Question: Let's start off with my store:
'''
var newstore = Ext.create('Ext.data.Store', {
fields: ['id', 'table_name', 'name', 'description']
proxy: {
type: 'memory'
}
});
'''
I have some example data here, which comes from a dynamic json response:
'''
{
"elements":[
{
"element":{
"name":"Element Name", <---- This is the value I need**
"id":"Element ID",
"attributes":[
{
"attrname":"id",
"attrvalue":"This is the ID"
},
{
"attrname":"name",
"attrvalue":"This is the name"
},
{
"attrname":"description",
"attrvalue":"This is the description"
},
{
"attrname":"table_name",
"attrvalue":"This is the table"
}
]
}
}
}
'''
And I decode my json here, which places it neatly into my store:
'''
for( var i=0; i < decoded.elements.length; i++ ) {
var element = decoded.elements[ i ].element;
var element_name = element.name; <---- THIS retrieves that value I need
var model = {};
// loop over attributes
for( var x=0; x < element.attributes.length; x++ ) {
var attribute = element.attributes[ x ];
model[ attribute.attrname ] = attribute.attrvalue;
}
// implicitly cast data as Model
newstore.add( model );
}
'''
And lastly, my grid - 'ResponseList.js':
'''
var grid = Ext.define('MyApp.view.ResponseList' ,{
initComponent: function(columns) {
//config
this.columns = [
{header: 'Element Name', dataIndex: 'What goes here ???'},
{header: 'ID', dataIndex: 'id'},
{header: 'View Name', dataIndex: 'name'},
{header: 'Description', dataIndex: 'description'},
{header: 'Table Name', dataIndex: 'table_name'},
etc...
'''
My question is, how do I place that first value, into the first row of my grid? The name is already taken for the 'attributes.attrname' field, so I'm not sure how to proceed. Everything except Element Name displays just fine.
[Edit]: This is how I want my grid to look:

Any help is appreciated thanks!
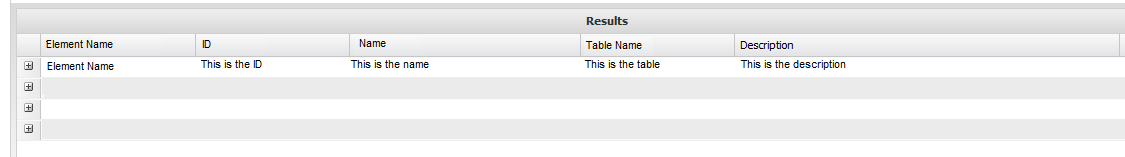
Answer: In your fields in the 'store' or in a 'model' you can specify 'mapping' which allows for nested json data:
'''
var model = Ext.define('myModel', {
extend: 'Ext.data.Model',
fields: [{
name: 'id',
mapping: 'element.id',
type: 'auto'
}],
proxy: {
type: 'ajax',
url: 'data.json',
reader: {
type: 'json',
root: 'elements',
successProperty: ''
}
}
});
var store = Ext.create('Ext.data.Store', {
model: model,
autoLoad: true,
listeners: {
load: function() {
console.log(store);
}
}
});
var grid = Ext.create('Ext.grid.Panel', {
renderTo:Ext.getBody(),
store:store,
columns: {
defaults: {},
items: [{
header: "Id",
dataIndex: "id",
hidden: false
}]
}
});
'''
Here is a <URL>.